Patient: sex F, age 63
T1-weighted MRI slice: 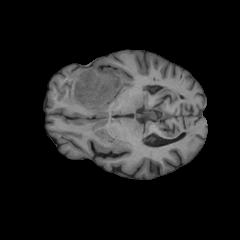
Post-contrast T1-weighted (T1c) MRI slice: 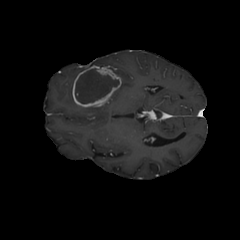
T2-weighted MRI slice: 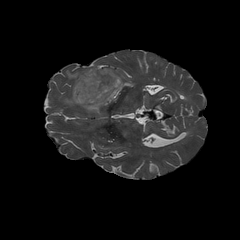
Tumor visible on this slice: yes
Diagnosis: Glioblastoma, IDH-wildtype
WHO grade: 4